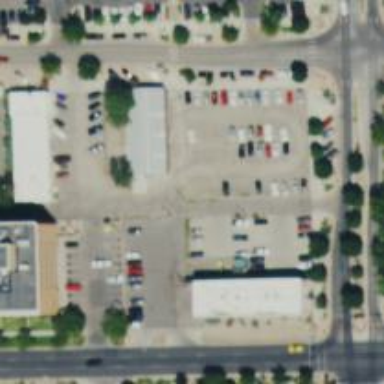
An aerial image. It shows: Parking space.